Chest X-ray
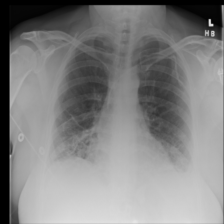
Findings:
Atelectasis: negative
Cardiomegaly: negative
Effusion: negative
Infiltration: negative
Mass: negative
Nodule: negative
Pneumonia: negative
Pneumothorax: negative
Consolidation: negative
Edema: negative
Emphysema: negative
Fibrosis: negative
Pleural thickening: negative
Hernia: negative